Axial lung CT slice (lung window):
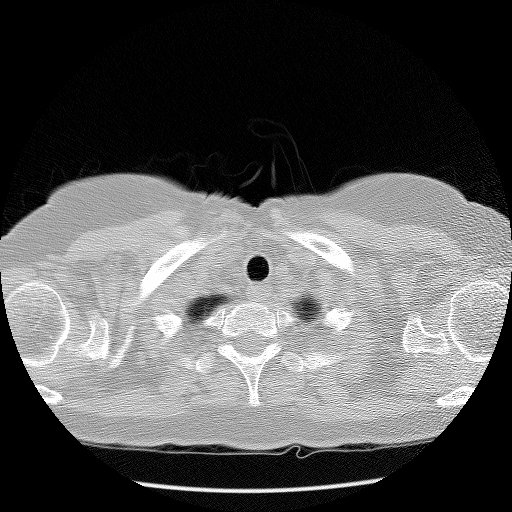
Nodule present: no